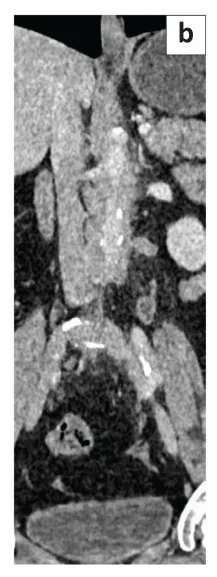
Sagittal. Involving the aorta, with a soft tissue cuff involving the infrarenal abdominal aorta on contrast-enhanced CT.
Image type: radiology (ct)